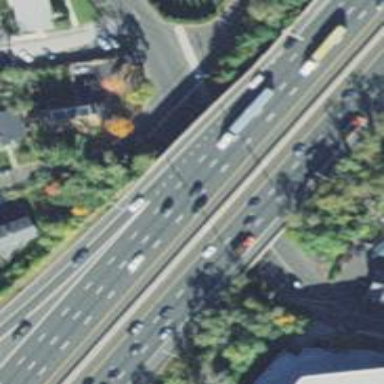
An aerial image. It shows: Motorway bridge with asphalt surface.